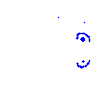
Particle: pion